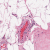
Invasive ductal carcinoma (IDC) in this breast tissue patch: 0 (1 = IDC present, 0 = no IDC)